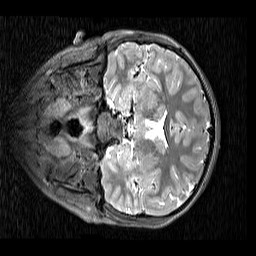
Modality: T2w
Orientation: coronal
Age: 11
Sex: female
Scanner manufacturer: siemens
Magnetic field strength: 3 T
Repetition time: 3.2 s
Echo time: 0.408 s